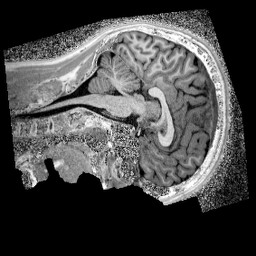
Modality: UNIT1_denoised
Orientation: sagittal
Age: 13
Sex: male
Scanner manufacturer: siemens
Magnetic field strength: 3 T
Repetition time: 4 s
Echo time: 0.00299 s